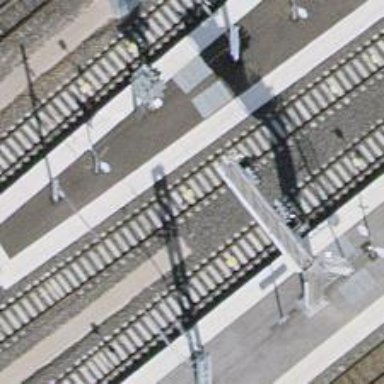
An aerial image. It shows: Railway signal.